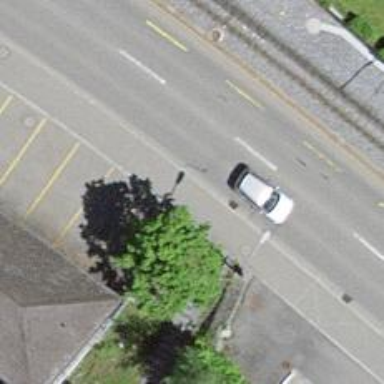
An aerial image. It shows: Bus stop with platform for public transport.